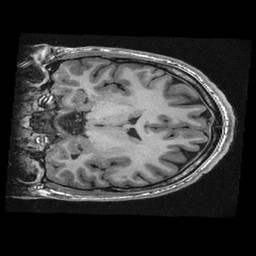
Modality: T1w
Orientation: coronal
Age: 24
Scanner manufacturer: ge
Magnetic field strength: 3 T
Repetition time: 0.008304 s
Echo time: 0.003108 s